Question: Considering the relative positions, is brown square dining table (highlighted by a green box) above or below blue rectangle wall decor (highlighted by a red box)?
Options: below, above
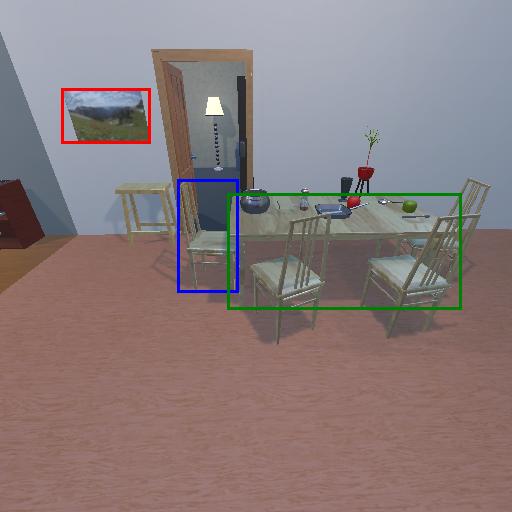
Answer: below